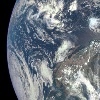
Label: cloud